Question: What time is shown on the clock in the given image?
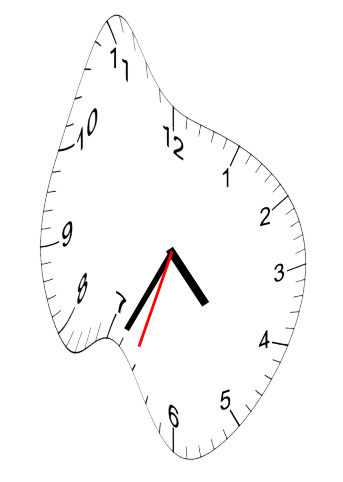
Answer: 04:34:33